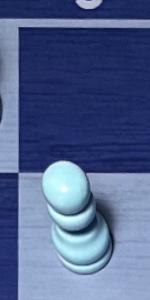
Label: Pawn_White